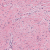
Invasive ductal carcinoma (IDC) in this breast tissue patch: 0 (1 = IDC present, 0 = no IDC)